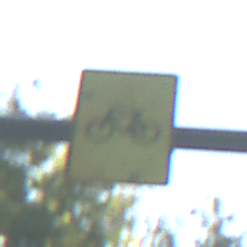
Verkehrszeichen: RadverkehrOhnePfeilsymbol
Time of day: MorningAfternoon
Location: Outdoor (Nature)
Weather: Clear
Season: NotSpecified
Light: Natural